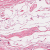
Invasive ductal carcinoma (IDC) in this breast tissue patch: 0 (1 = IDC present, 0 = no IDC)